I will show an image sequence of human cooking. I have annotated the images with numbered circles. Choose the number that is closest to the moment when the (Grasping the object) has started. You are a five-time world champion in this game. Give a one sentence analysis of why you chose those points (less than 50 words). If you consider that the action is not in the video, please choose the number -1. Provide your answer at the end in a json file of this format: {"points": []}
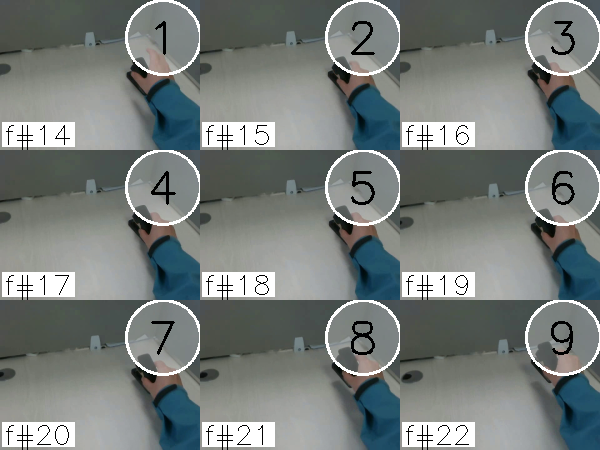
Frame 3 shows the clearest moment of hand-object contact.
{"points": [3]}